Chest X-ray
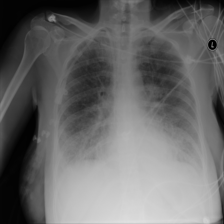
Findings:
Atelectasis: negative
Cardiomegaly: negative
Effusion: positive
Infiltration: negative
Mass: negative
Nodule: negative
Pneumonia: negative
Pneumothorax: negative
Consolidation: negative
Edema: positive
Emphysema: negative
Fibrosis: negative
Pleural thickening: negative
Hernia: negative